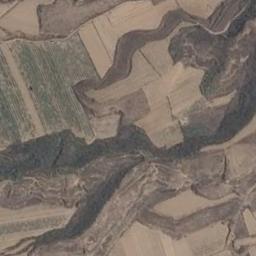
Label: terrace